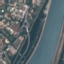
Label: River